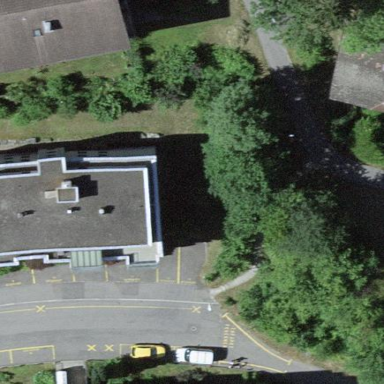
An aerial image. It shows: Residential building.